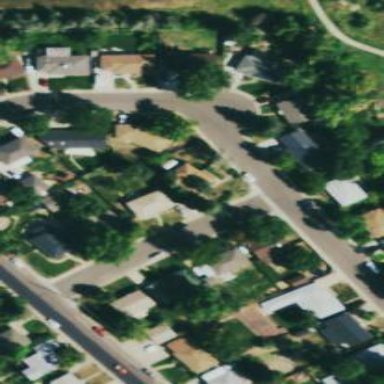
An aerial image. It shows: Asphalt road in residential area.